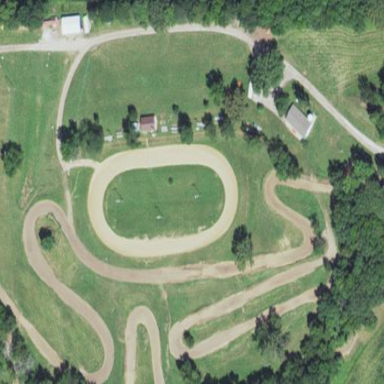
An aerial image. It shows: Unpaved motocross raceway.